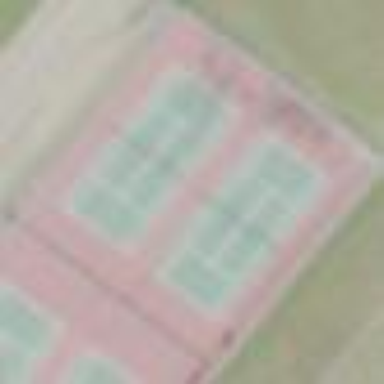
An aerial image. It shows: Tennis court on the leisure land pitch.